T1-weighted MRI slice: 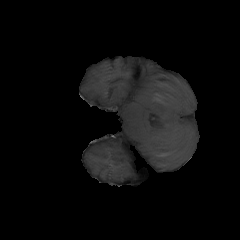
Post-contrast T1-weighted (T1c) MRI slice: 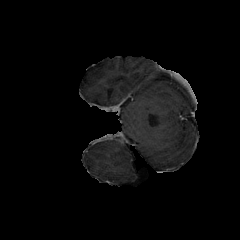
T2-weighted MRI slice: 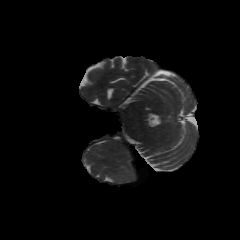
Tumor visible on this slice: yes